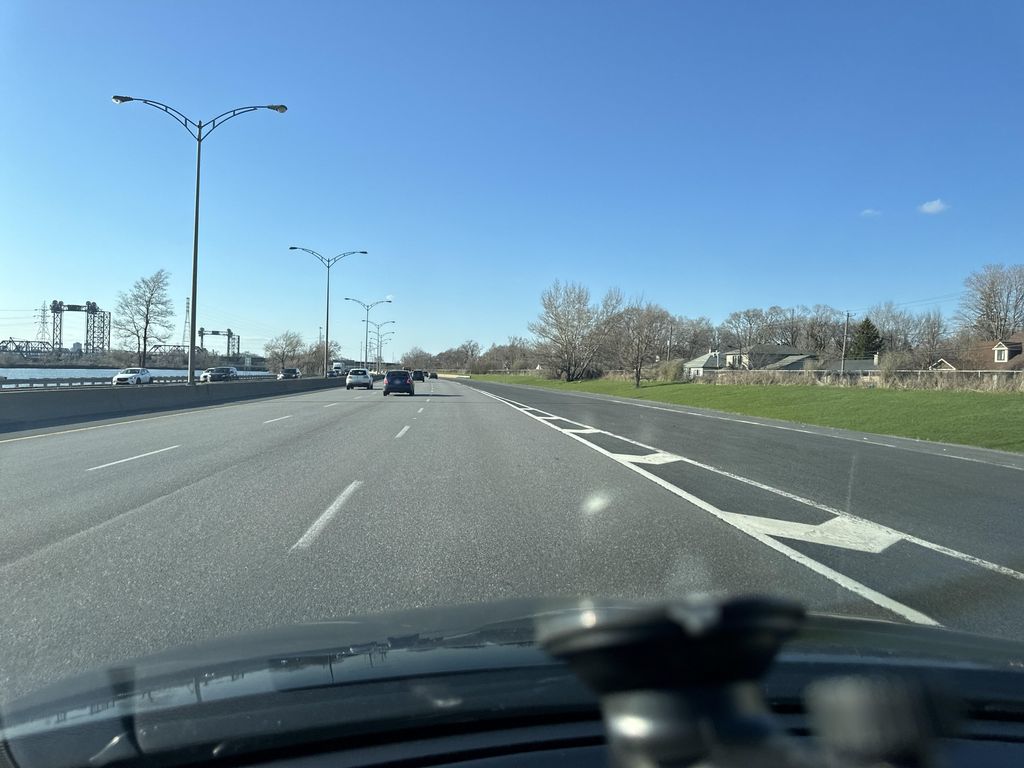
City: montreal